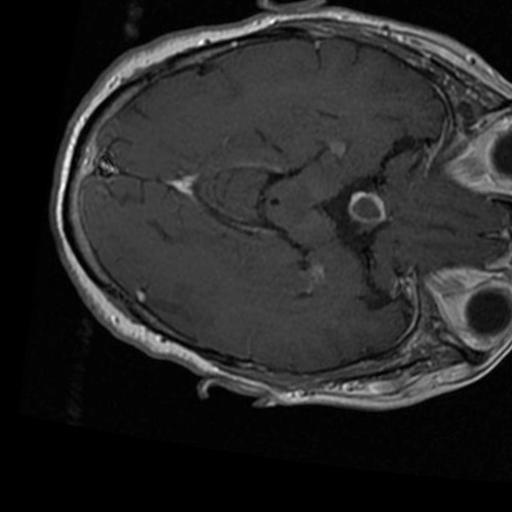
Label: brain_tumor